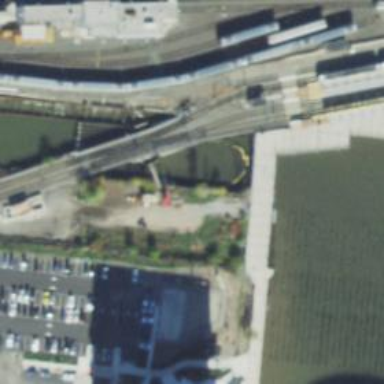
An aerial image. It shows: Bridge for light rail railway with electrified contact lines.